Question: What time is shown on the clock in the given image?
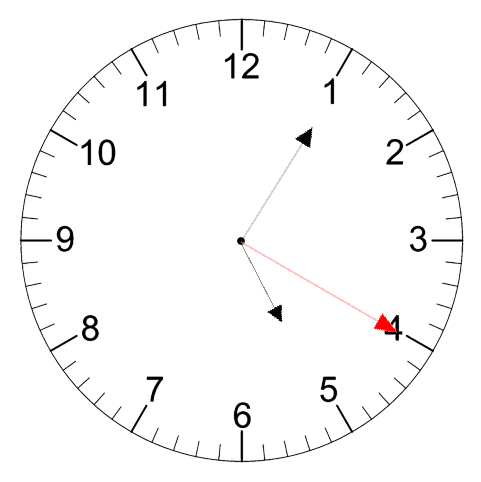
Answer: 05:05:20